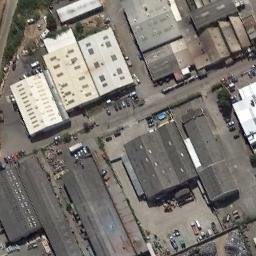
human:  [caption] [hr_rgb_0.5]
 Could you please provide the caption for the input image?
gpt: The industrial area has some industrial equipment and workshops of different sizes and some roads go through the industrial area .

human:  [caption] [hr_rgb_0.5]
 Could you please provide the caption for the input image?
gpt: Many houses of different shapes and sizes are in the industrial area .

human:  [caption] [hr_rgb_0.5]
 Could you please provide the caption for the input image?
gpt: There are factories and roads in an industrial area with cars and trucks parked .

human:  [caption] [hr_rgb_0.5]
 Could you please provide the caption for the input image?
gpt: The industrial area is dilapidated .

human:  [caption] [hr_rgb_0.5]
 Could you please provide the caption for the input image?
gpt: There are some black buildings and white buildings on the industrial area .